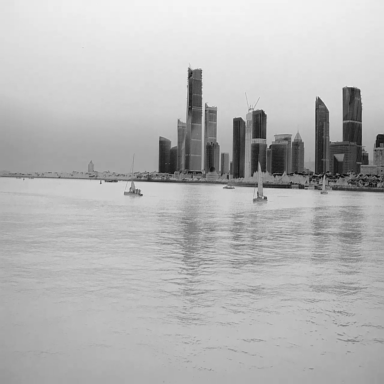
There are five sailboats in the infrared image.